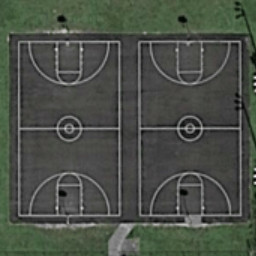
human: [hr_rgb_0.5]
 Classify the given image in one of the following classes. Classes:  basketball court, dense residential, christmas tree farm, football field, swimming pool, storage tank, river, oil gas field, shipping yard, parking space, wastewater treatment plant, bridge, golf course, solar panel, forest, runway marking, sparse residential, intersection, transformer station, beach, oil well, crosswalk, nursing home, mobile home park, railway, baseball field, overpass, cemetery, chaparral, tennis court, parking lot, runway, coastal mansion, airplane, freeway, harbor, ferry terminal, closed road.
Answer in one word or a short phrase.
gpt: basketball court